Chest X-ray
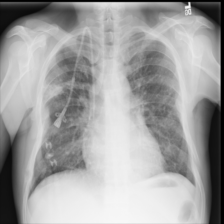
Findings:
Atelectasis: negative
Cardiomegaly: negative
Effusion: negative
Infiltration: negative
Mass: negative
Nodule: negative
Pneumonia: negative
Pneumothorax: negative
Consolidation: negative
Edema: negative
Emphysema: negative
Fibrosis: negative
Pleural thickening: negative
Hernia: negative